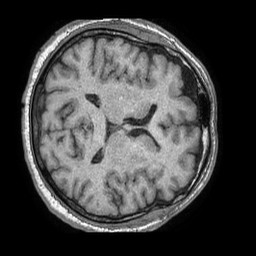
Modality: T1w
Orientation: axial
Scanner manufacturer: philips
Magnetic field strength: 1.5 T
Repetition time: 0.007518 s
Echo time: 0.00342 s